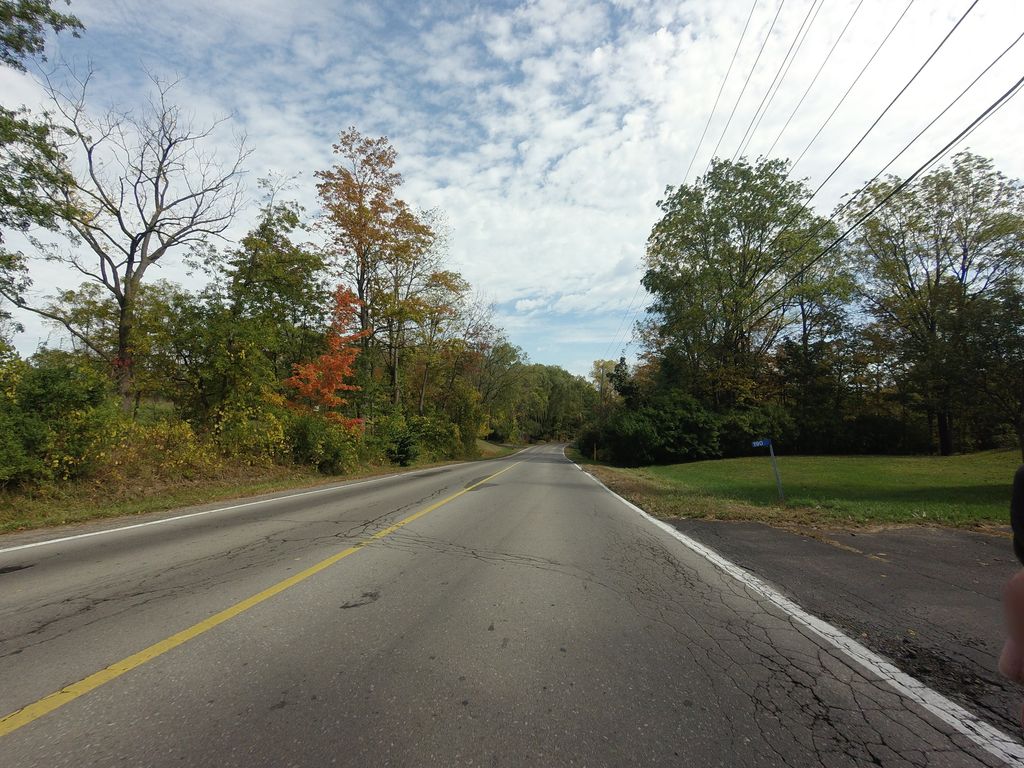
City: hamilton